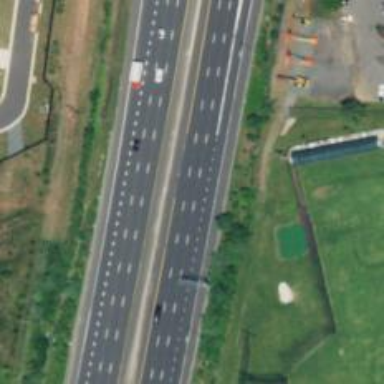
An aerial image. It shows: Motorway junction.